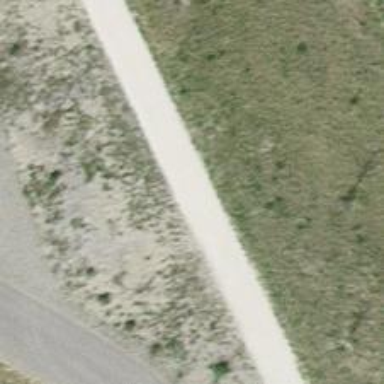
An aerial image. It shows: Path with grade 2 fine gravel surface.